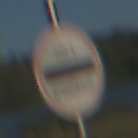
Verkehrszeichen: Zollstelle
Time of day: MorningAfternoon
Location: Outdoor (Nature)
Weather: Clear
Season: NotSpecified
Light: Natural